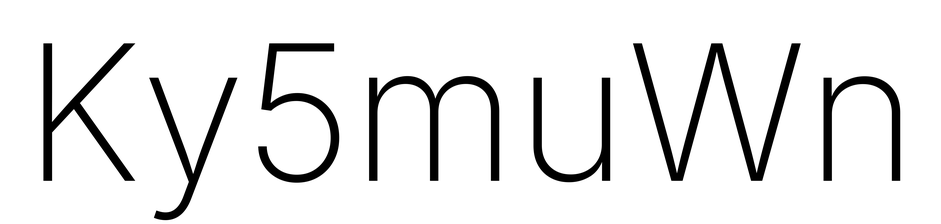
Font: Inter_ExtraLight